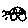
Label: car